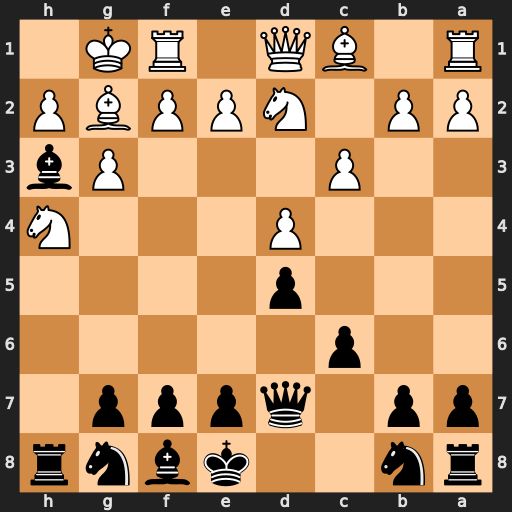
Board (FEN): rn2kbnr/pp1qppp1/2p5/3p4/3P3N/2P3Pb/PP1NPPBP/R1BQ1RK1
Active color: b
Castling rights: kq
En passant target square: -
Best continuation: Rxh4 Bxh3 Rxh3